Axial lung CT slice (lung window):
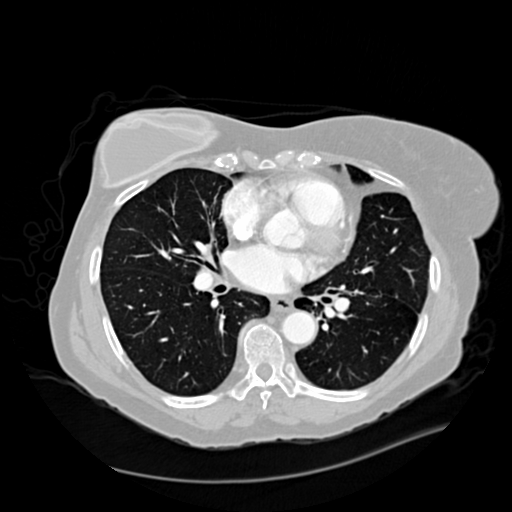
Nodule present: no